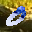
Label: 0